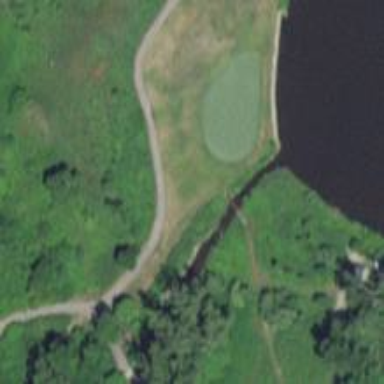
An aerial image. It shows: Service road that includes bridge over golf cart path.